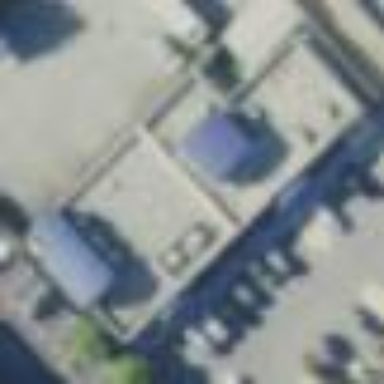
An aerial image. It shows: Veterinary building.